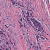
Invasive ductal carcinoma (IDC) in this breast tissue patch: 1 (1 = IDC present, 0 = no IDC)